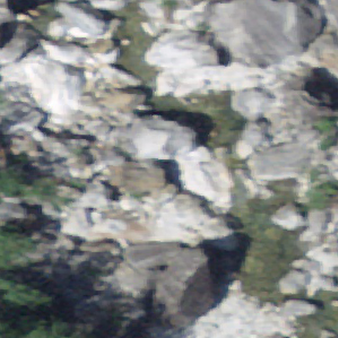
Label: bouldering_area